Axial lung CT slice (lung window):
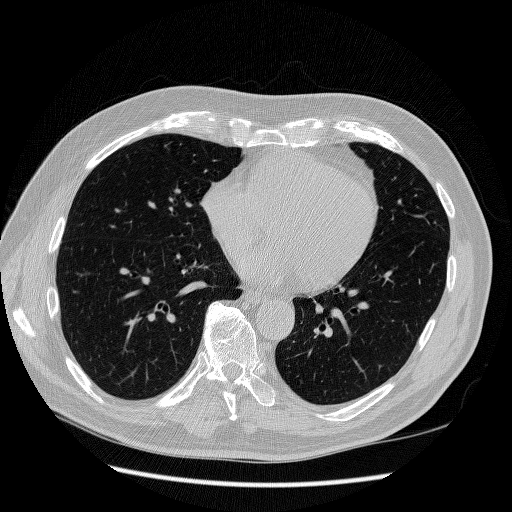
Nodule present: no